Question: I am using Google Maps API v3 to create an inline map on a website. In its container element, I also have an absolute positioned overlay which shows some detail information, visually hovering over the map. Determining on context this element may grow up to the size of the entire map element.
All this is working fine, however the Maps instance of course still considers the overlaid part of the map a valid usable part of the map. This means that, especially if the overlay is at maximum height, 'setCenter' doesn't focus on the center, and routes drawn with 'DirectionsRenderer' are partially underneath the overlay.
See this image:

Is there a way to limit the viewport to the blueish area, so that 'setCenter' centers on the arrow tip and 'setBounds' fits to the blue part?
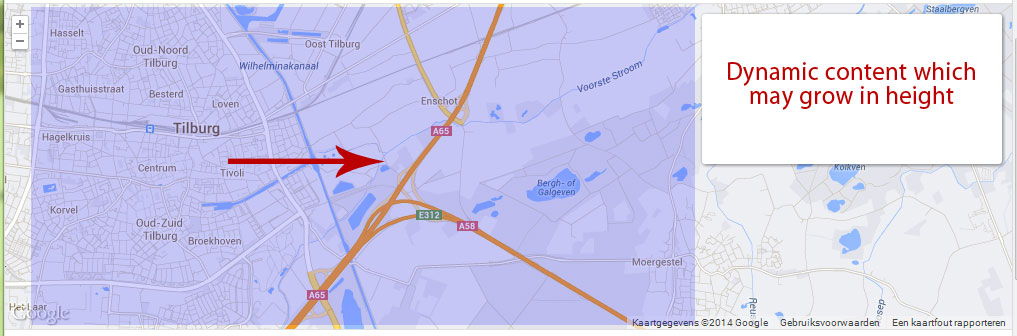
Answer: I have managed to implement an acceptably functional workaround for the time being.
Some general notes which are good to know:
- 'Map''Projection'- 'Projection'- '2 ^ zoom'
The samples below assume a 300px wide sidebar on the right - adapting to other borders should be easy.
## Centering
Using this knowledge, it becomes trivial to write a custom function for off-center centering:
'''
function setCenter(latlng)
{
var z = Math.pow(2, map.getZoom());
var pnt = map.getProjection().fromLatLngToPoint(latlng);
map.setCenter(map.getProjection().fromPointToLatLng(
new google.maps.Point(pnt.x + 150/z, pnt.y)));
}
'''
The crucial bits here are the 'z' variable, and the 'pnt.x + 150/z' calculation in the final line. Because of the above assumptions, this moves the point to center on 150 pixels to the left for the current zoom level, and as such compensates for the missing 300 pixels on the right sidebar.
## Bounding
The bounds issue is far less trivial. The reason for this is that to offset the points correctly, you need to know the zoom level. For recentering this doesn't change, but for fitting to previously unknown bounds it nearly always will. Since Google Maps uses unknown margins itself internally when fitting to bounds, there is no reliable way to predict the required zoom level.
Thus a possible solution is to invoke a two-step rocket. First off, call 'fitBounds' with the entire map. This should make the bounds and zoom level at least correct. Then right after that, do a second call to 'fitBounds' corrected for the sidebar.
The following sample implementation should be called with a 'LatLngBounds' object as parameter, or no parameters to default to the current bounds.
'''
function setBounds(bnd, cb)
{
var prj = map.getProjection();
if(!bnd) bnd = map.getBounds();
var ne = prj.fromLatLngToPoint(bnd.getNorthEast()),
sw = prj.fromLatLngToPoint(bnd.getSouthWest());
if(cb) ne.x += (300 / Math.pow(2, map.getZoom()));
else google.maps.event.addListenerOnce(map,'bounds_changed',
function(){setBounds(bnd,1)});
map.fitBounds(new google.maps.LatLngBounds(
prj.fromPointToLatLng(sw), prj.fromPointToLatLng(ne)));
}
'''
What we do here at first is get the actual points of the bounds, and since 'cb' isn't set we install a once-only event on 'bounds_changed', which is then fired after the 'fitBounds' is completed. This means that the function is automatically called a second time, after the zoom has been corrected. The second invocation, with 'cb=1', then offsets the box to correct for the 300 pixel wide sidebar.
In certain cases, this can lead to a slight off-animation, but in practice I've only seen this occur when really spamclicking on buttons causing a fit operation. It's running perfectly well otherwise.
Hope this helps someone :)